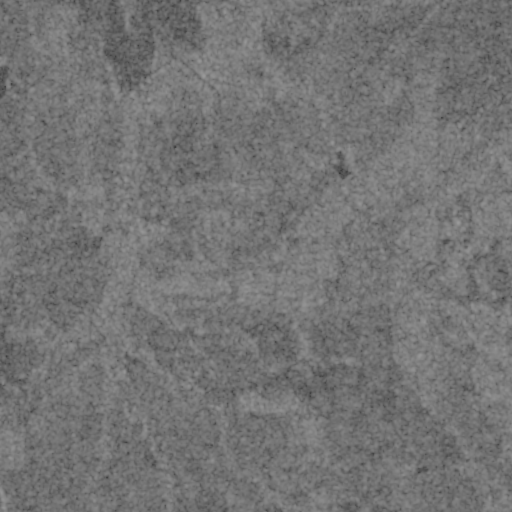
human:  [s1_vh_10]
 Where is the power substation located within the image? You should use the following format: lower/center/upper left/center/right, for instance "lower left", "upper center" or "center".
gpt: The power substation is located in the center left of the image.
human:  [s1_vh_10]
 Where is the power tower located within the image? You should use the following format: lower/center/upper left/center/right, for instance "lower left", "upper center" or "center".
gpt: The power tower is located in the center left of the image.
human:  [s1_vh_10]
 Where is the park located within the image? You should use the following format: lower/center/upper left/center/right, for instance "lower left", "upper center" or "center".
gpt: There is no park in the image.

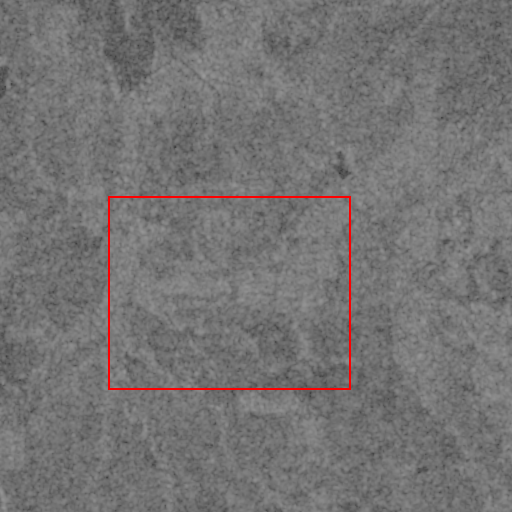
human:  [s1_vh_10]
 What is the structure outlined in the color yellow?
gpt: There is no yellow outline.
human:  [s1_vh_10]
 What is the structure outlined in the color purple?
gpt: There is no structure outlined in purple.